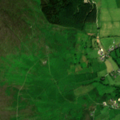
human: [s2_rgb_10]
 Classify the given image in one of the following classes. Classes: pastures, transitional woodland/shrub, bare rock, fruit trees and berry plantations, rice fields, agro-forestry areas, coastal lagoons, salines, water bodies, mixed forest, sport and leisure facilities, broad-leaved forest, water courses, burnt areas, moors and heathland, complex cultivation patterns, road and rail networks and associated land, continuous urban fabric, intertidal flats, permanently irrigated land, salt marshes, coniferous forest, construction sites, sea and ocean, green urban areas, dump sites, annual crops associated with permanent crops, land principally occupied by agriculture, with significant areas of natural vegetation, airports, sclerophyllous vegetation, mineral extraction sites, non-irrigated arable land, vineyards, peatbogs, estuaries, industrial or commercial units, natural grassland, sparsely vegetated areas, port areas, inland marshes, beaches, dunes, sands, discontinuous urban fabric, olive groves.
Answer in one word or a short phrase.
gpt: discontinuous urban fabric, pastures, coniferous forest, moors and heathland, peatbogs